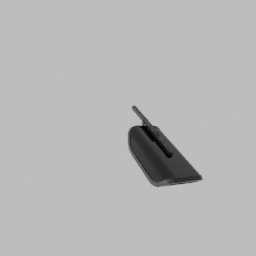
Label: tools